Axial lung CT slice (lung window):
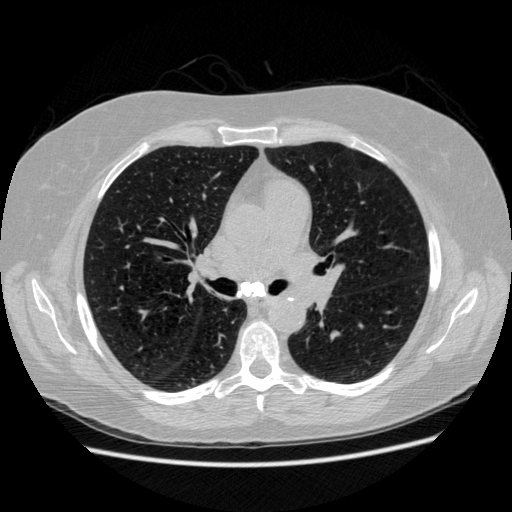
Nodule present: no